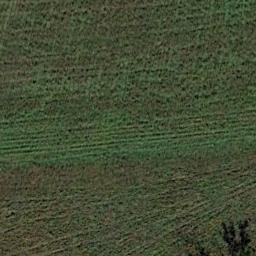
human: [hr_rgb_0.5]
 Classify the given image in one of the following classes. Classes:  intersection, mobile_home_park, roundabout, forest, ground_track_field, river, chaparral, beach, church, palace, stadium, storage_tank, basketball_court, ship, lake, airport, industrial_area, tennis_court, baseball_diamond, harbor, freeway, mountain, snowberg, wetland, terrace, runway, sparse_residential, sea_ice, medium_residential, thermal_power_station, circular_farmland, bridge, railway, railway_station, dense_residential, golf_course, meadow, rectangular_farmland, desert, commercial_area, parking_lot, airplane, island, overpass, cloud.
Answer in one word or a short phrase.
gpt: meadow